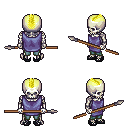
a pixel art fantasy rpg character, male body template, skeleton, chain tabard jacket, teal pants, gold short mohawk hairstyle, ghillies, spear, four views (front, back, left, right), 2x2 character sprite sheet, small pixel art, hard edges, no anti-aliasing